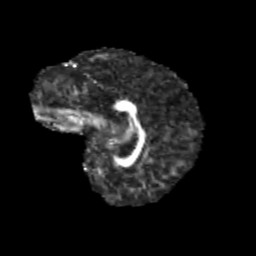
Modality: FA
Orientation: sagittal
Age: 9
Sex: female
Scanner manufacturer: siemens
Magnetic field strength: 3 T
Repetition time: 3.8 s
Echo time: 0.07 s